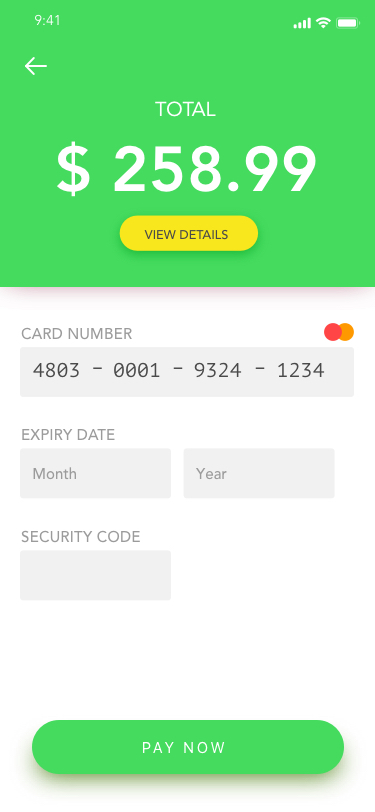
Text in this UI design:
TOTAL
$ 258.99
VIEW DETAILS
CARD NUMBER
–
–
–
4803
0001
9324
1234
EXPIRY DATE
Month
Year
SECURITY CODE